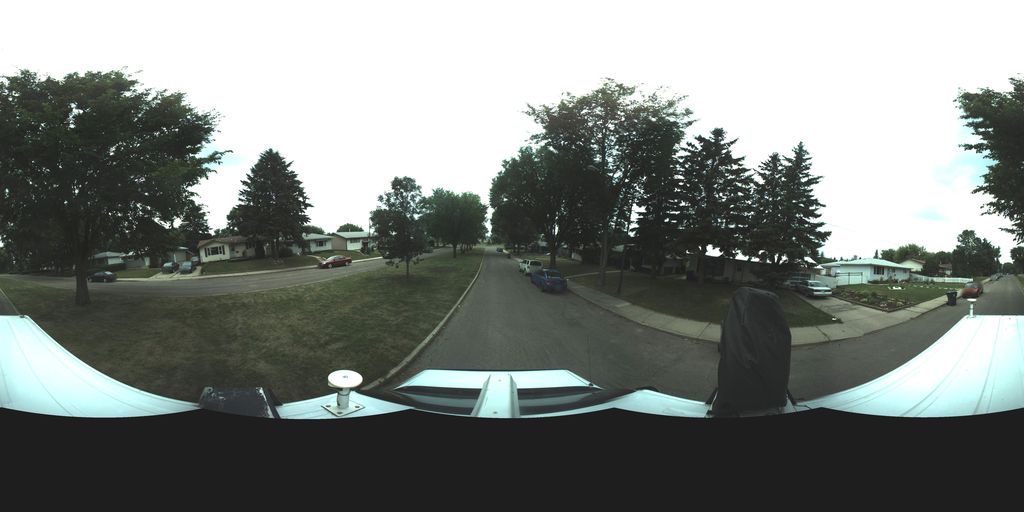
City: saskatoon